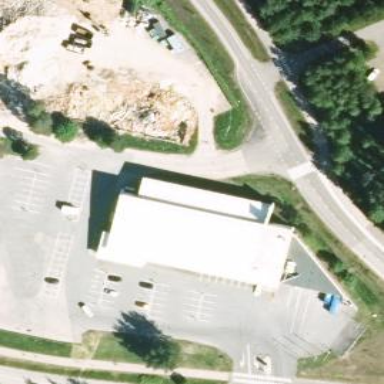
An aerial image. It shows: Supermarket building.